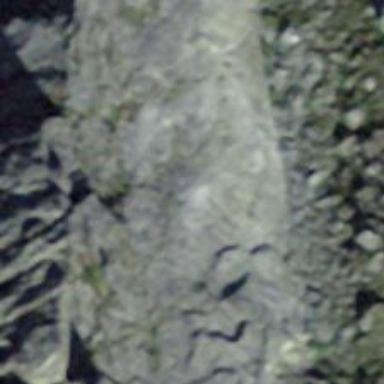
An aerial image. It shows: Cliff in nature.